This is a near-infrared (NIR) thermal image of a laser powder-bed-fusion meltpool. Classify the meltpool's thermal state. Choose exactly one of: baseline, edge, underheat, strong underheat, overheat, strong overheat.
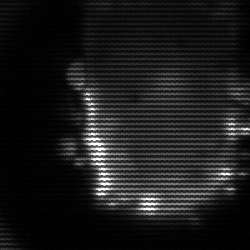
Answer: baseline